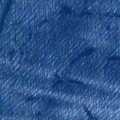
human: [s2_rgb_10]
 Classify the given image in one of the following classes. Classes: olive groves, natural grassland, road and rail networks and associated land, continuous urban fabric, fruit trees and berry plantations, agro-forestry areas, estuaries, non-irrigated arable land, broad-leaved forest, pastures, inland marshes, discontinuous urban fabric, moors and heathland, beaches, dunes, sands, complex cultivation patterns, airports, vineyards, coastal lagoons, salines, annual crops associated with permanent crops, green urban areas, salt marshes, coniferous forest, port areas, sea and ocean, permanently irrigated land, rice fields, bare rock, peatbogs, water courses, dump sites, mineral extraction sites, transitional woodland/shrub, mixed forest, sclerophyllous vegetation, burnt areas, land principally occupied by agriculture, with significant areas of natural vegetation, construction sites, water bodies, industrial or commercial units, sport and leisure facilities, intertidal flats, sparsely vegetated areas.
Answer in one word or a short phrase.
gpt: sea and ocean